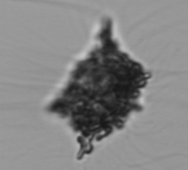
Label: Dictyocha